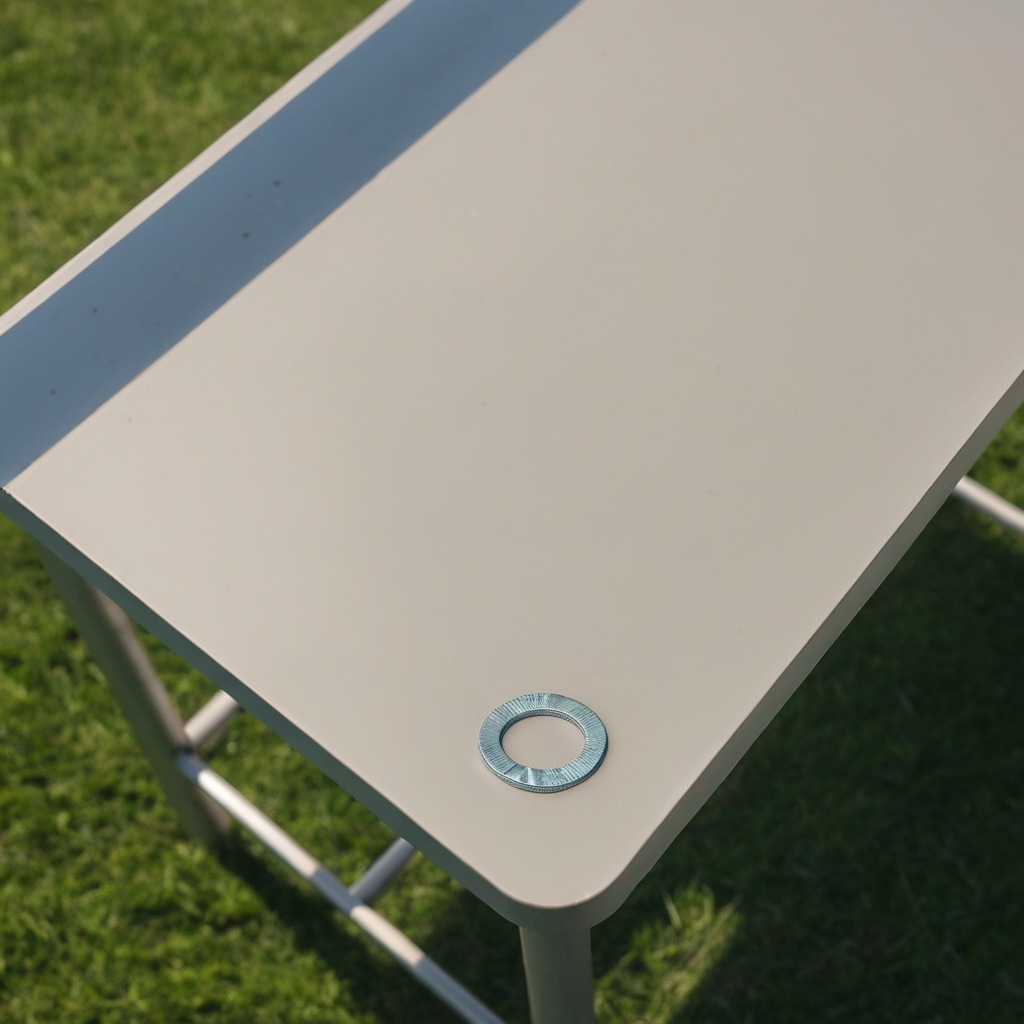
A flat metal washer lying on a clean utility table in a temporary outdoor tool station.